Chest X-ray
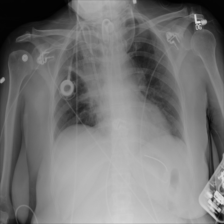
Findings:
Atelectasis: negative
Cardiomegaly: negative
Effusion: negative
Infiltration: negative
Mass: negative
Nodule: negative
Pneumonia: negative
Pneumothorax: negative
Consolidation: negative
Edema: negative
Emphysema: negative
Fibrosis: negative
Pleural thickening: negative
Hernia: negative